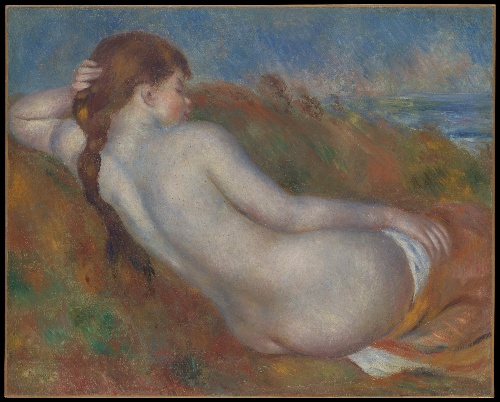
Title: Reclining Nude
Artist: Auguste Renoir
Artist bio: French, Limoges 1841–1919 Cagnes-sur-Mer
Date: 1883
Object type: Painting
Classification: Paintings
Medium: Oil on canvas
Dimensions: 25 5/8 x 32 in. (65.1 x 81.3 cm)
Department: European Paintings
Credit line: The Walter H. and Leonore Annenberg Collection, Bequest of Walter H. Annenberg, 2002
Accession year: 2003
Repository: Metropolitan Museum of Art, New York, NY
Tags: Female Nudes